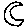
Label: moon